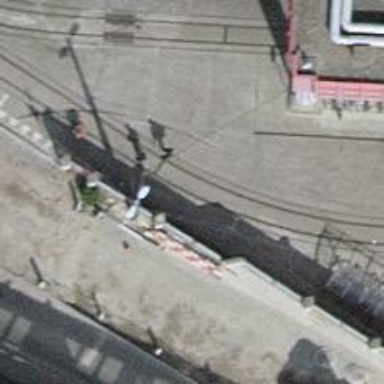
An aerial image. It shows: Tram railway with electrified contact lines. The scene is at service yard with one track.